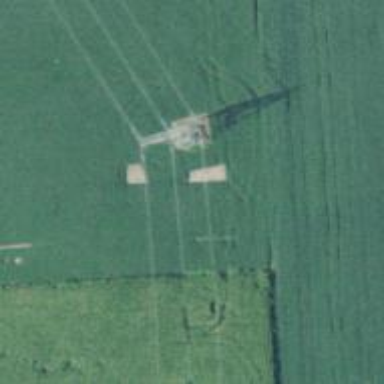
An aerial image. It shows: Lattice structure tower used for power transmission.